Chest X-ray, PA view. Patient: 70 years old, sex M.
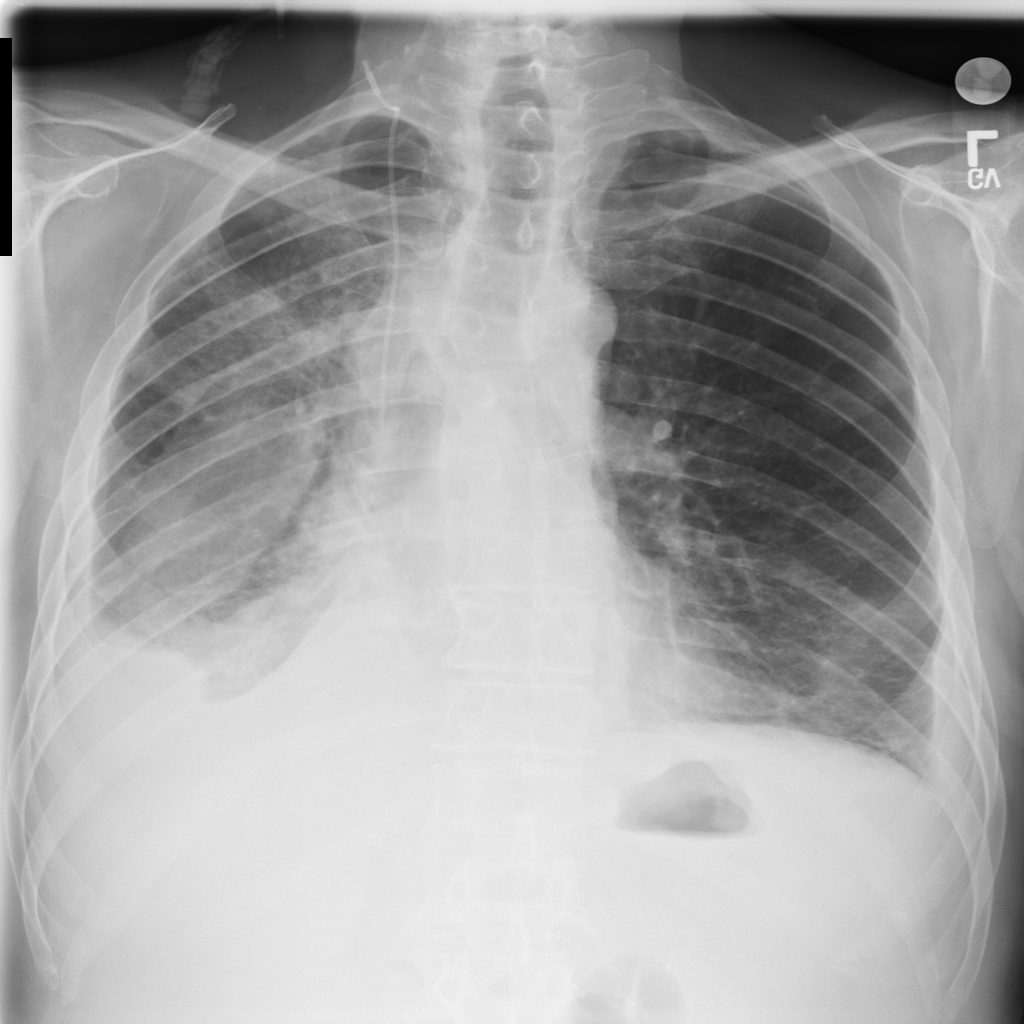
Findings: Consolidation, Effusion, Infiltration